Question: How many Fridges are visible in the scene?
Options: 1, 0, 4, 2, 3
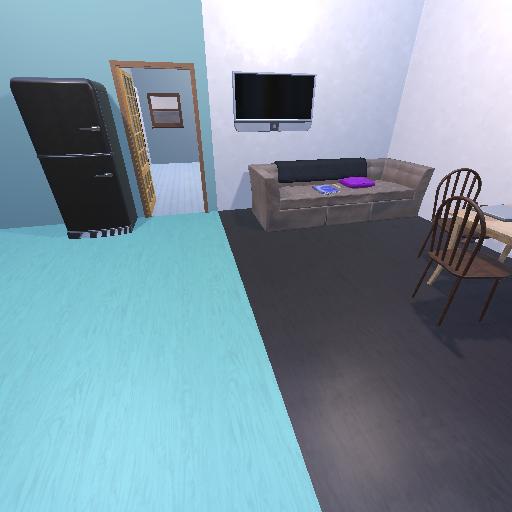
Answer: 1